Here is the raw acceleration-versus-time signal recorded on a bearing housing. Based on the visible evidence, which condition applies: normal, inner_race, outer_race, ball?
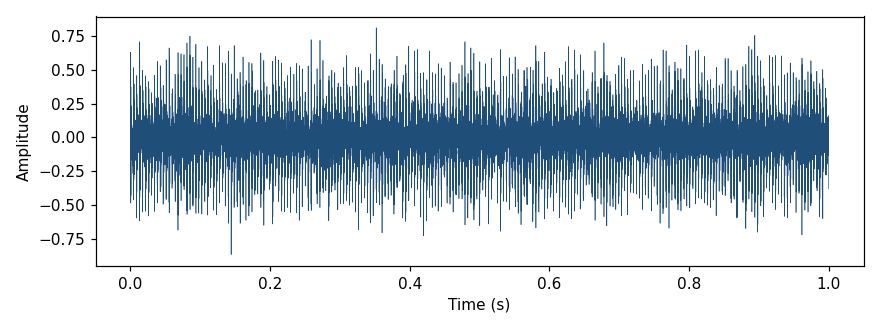
Answer: outer_race